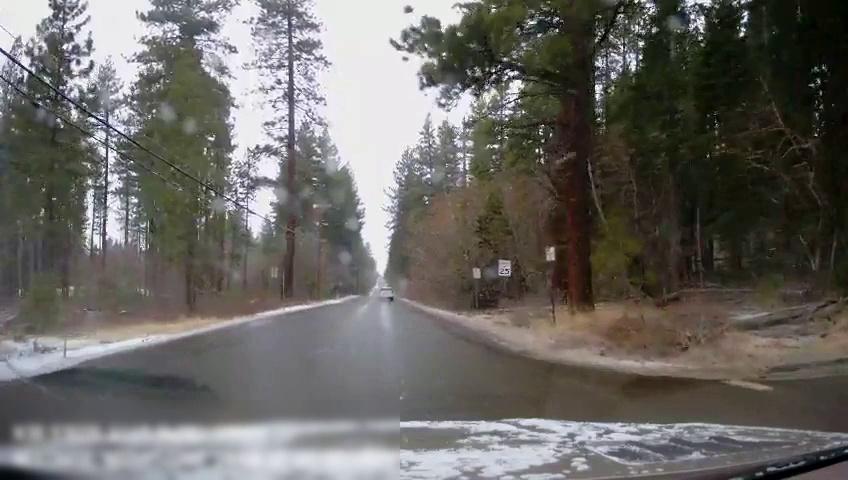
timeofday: Day
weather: Snowy
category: Vehicles | SUV
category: Drivable Space
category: Traffic | Signs